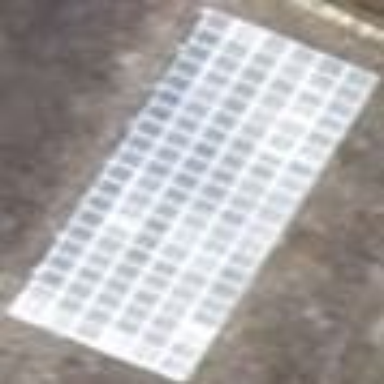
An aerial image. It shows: Solar power generator using photovoltaic method with solar photovoltaic panel types.